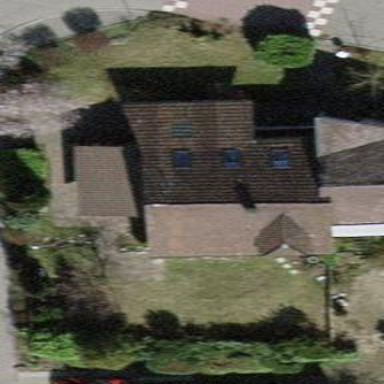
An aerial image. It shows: Semi-detached house with gabled roof.